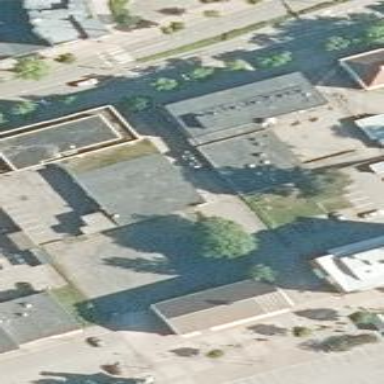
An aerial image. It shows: Commercial building.